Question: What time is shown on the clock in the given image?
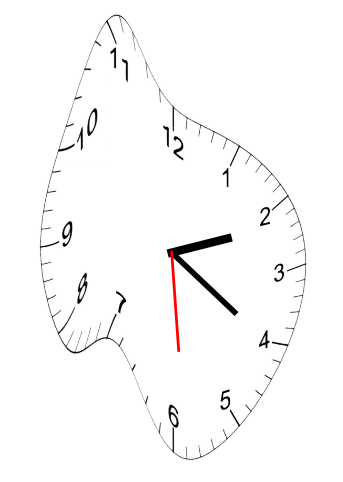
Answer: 02:20:29